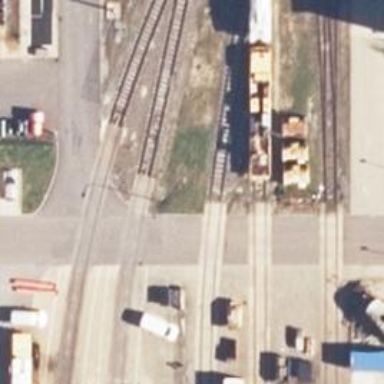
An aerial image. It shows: Railway yard in service.